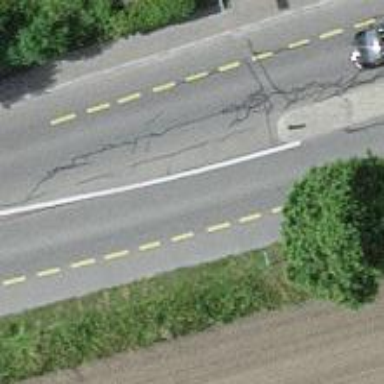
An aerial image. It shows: Secondary road with cycling lane on both sides. The surface of the road is asphalt.